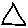
Label: triangle